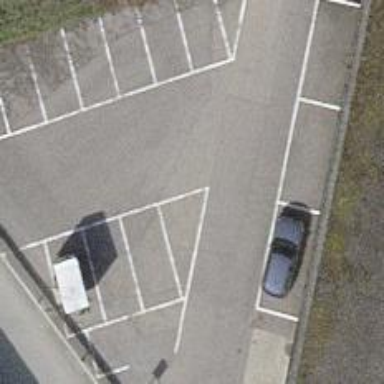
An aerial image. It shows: Road serving as parking aisle.